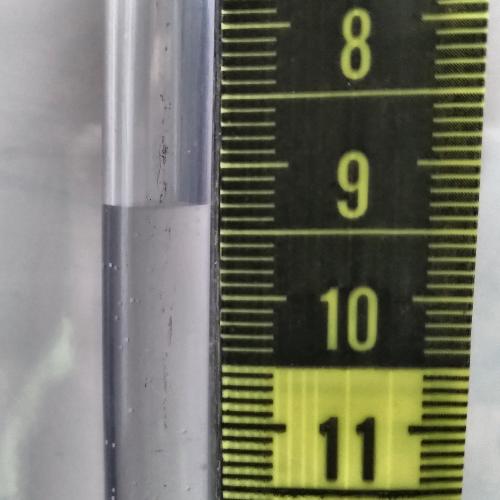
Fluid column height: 9.3 cm